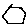
Label: hexagon